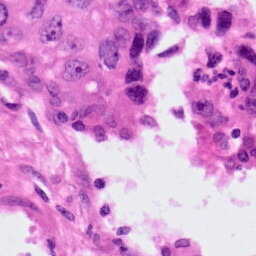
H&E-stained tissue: Lung